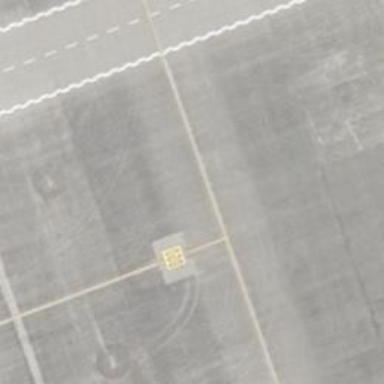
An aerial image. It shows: Parking position at the airport on concrete surface.